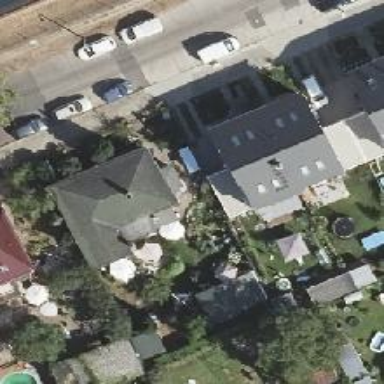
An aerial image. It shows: Semi-detached house.